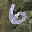
Label: 6